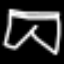
Label: pants